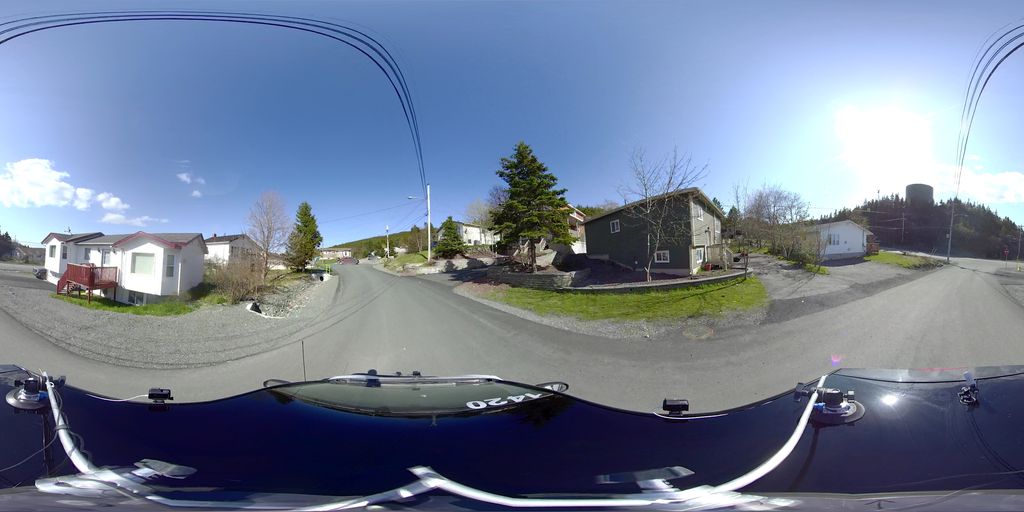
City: st_johns